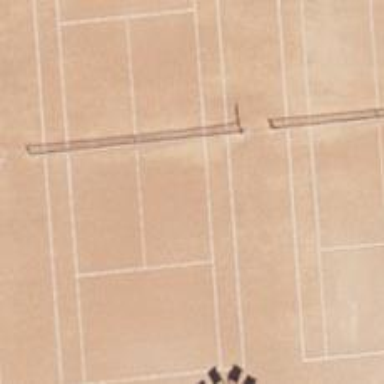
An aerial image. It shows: Tennis court on the leisure land pitch.